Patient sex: M
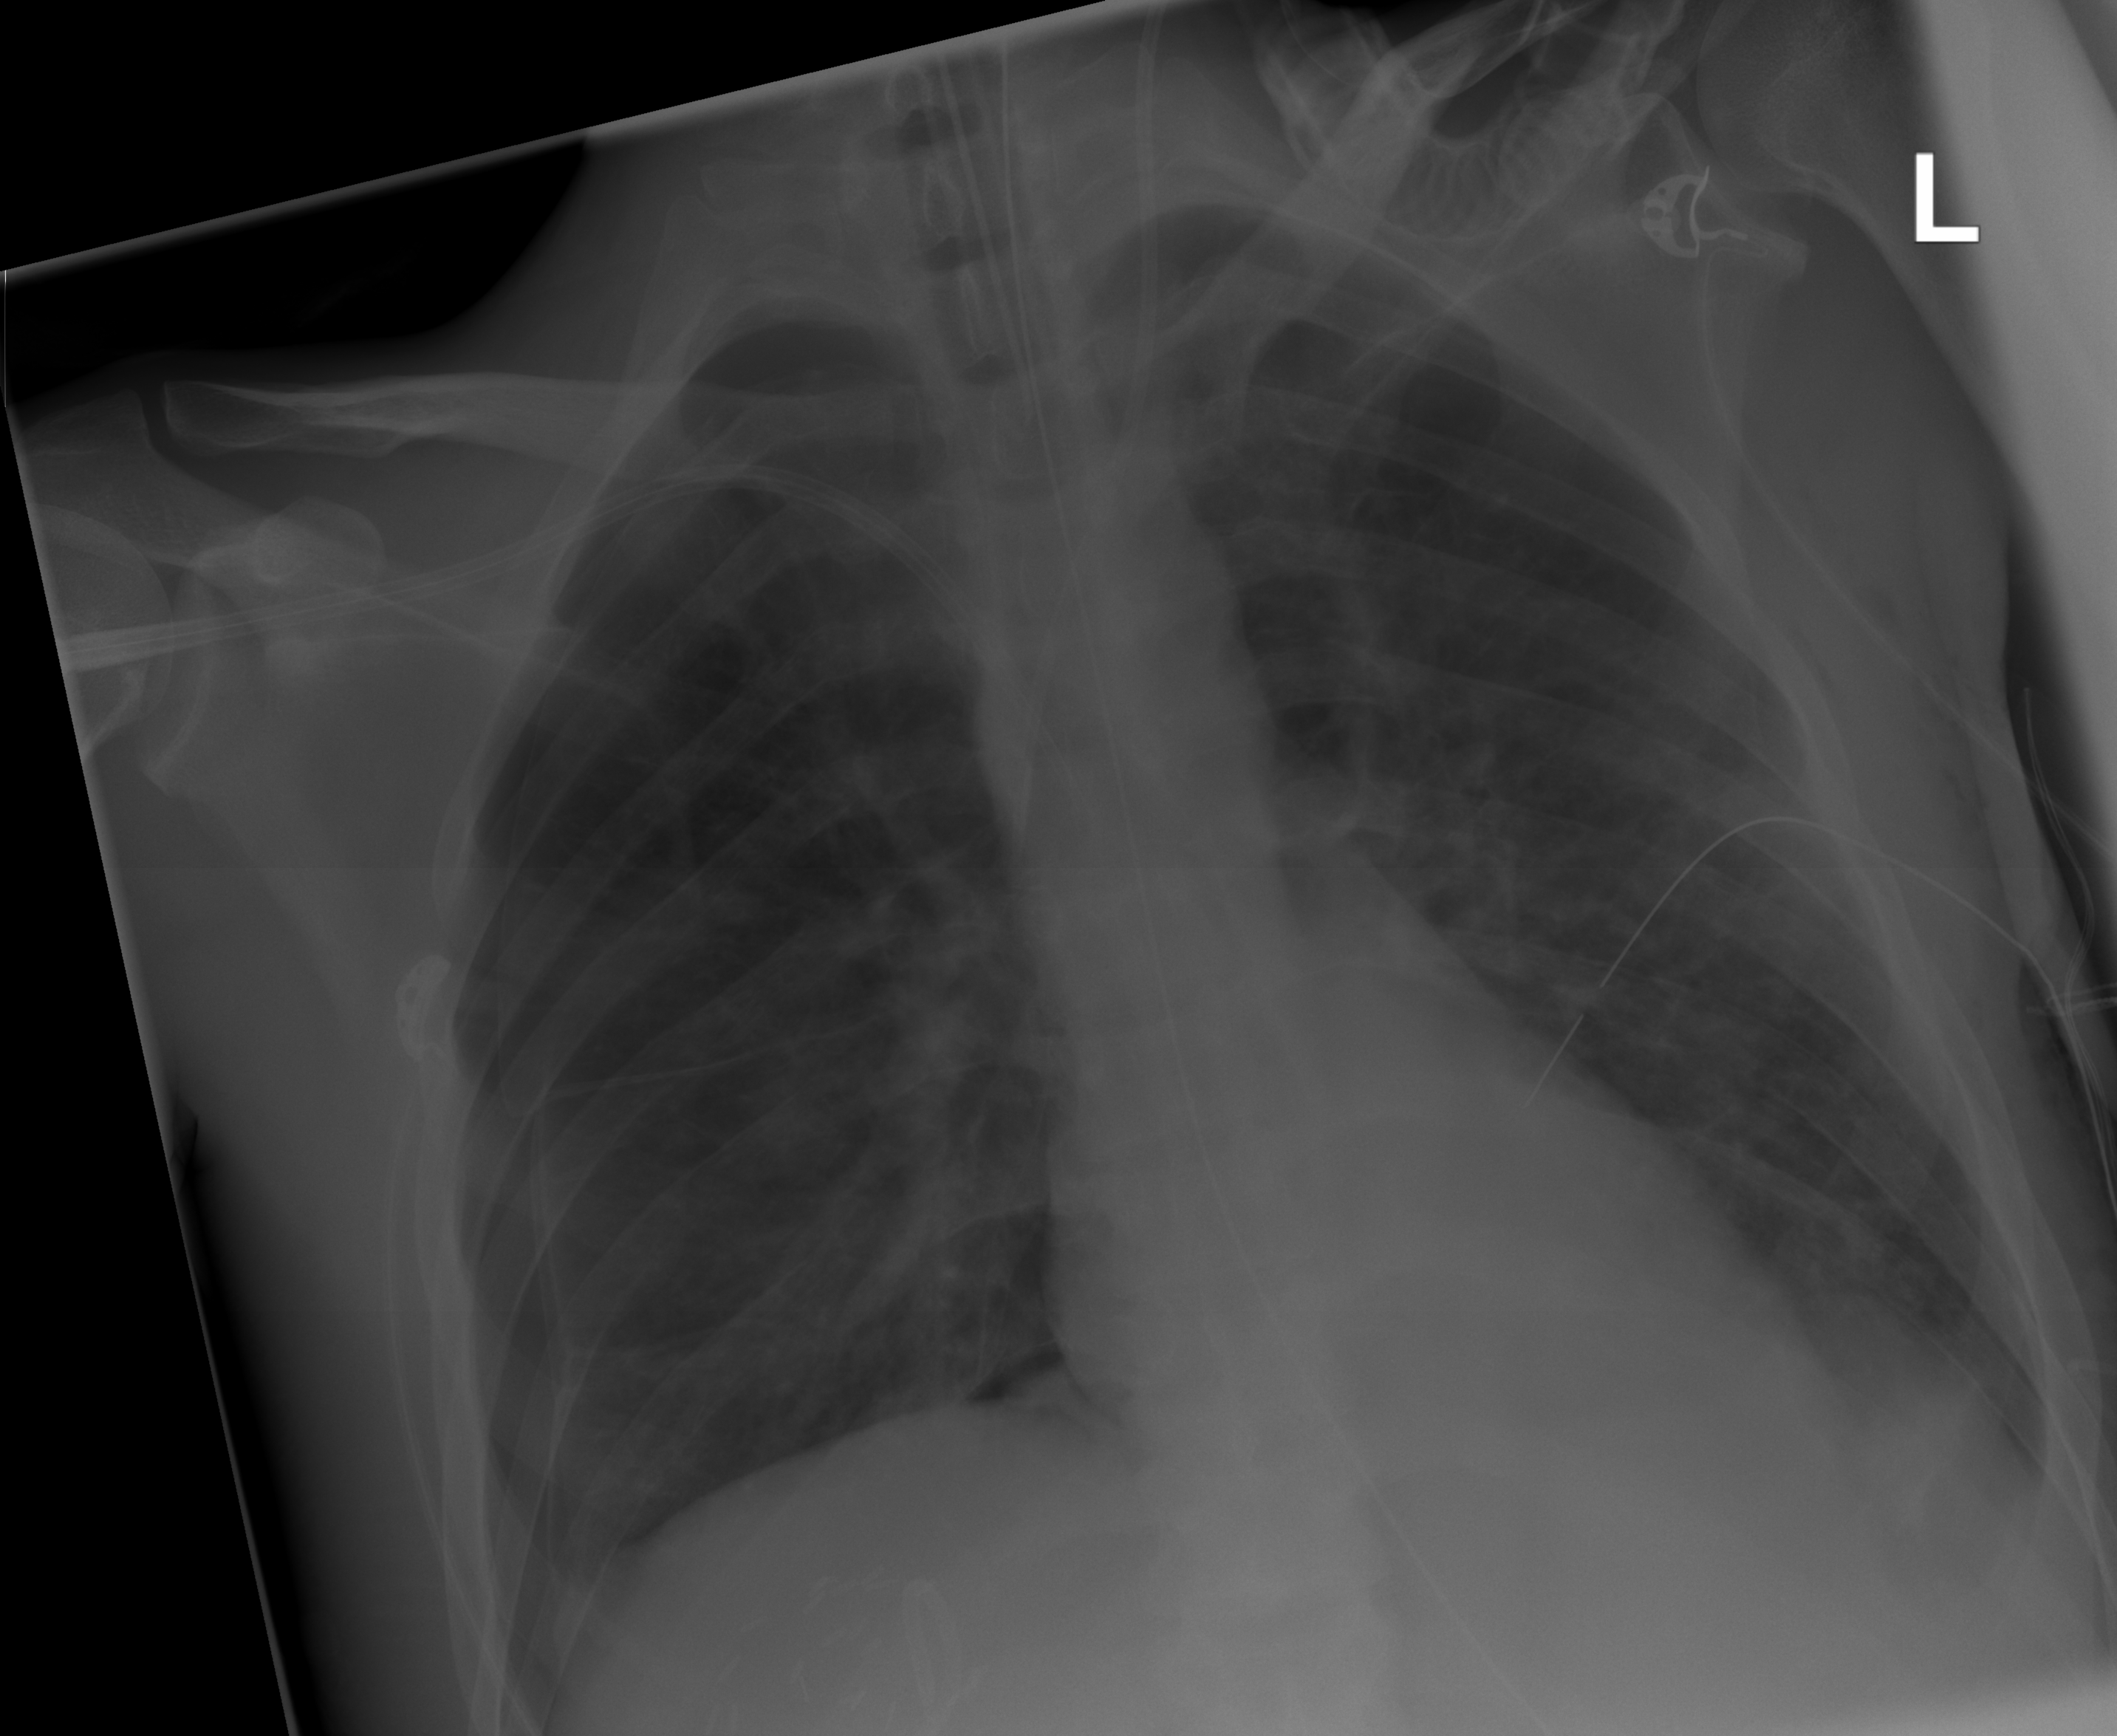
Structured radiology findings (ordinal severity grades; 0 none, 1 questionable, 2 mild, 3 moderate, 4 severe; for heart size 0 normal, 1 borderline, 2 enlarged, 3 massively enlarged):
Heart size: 0
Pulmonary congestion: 0
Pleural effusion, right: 0
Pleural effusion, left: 2
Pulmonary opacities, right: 0
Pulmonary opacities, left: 0
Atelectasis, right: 0
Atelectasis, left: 0